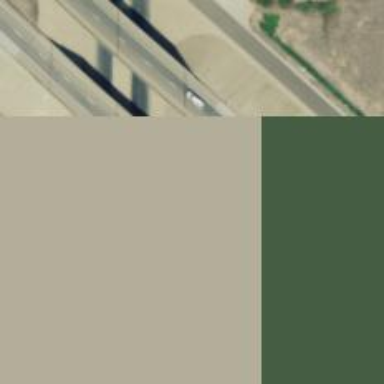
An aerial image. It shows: Bridge for trunk highway with expressway access.